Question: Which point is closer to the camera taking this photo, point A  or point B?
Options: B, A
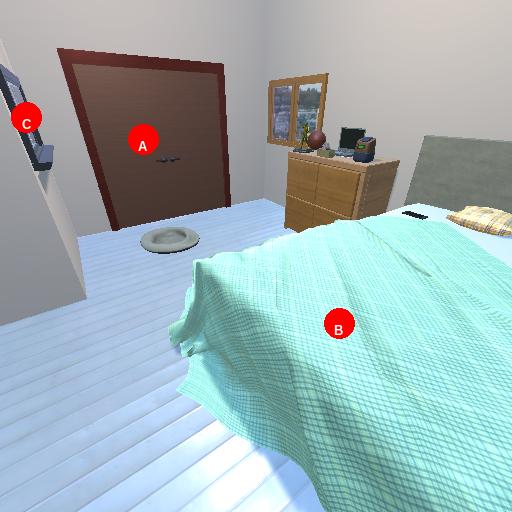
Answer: B